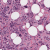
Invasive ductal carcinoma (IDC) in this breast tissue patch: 1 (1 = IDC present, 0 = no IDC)